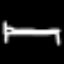
Label: bed